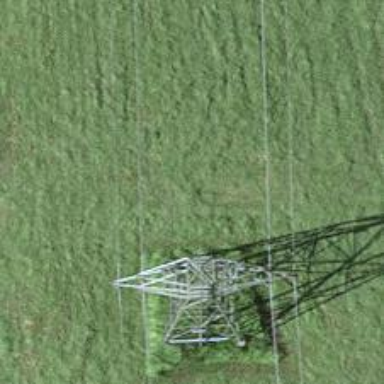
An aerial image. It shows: Towering power structure.